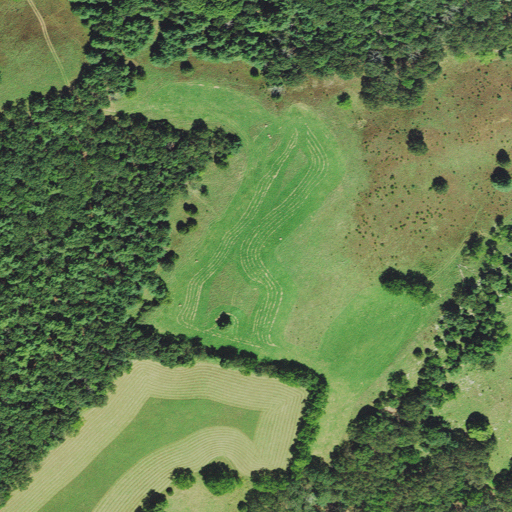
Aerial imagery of mountain in West Virginia named Eye Hill containing pasture, mixed forest, deciduous forest, and evergreen forest